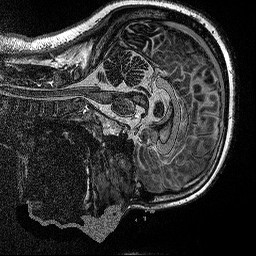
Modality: MP2RAGE
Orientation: sagittal
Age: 23
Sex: female
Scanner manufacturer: siemens
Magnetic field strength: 3 T
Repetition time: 5 s
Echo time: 0.00298 s